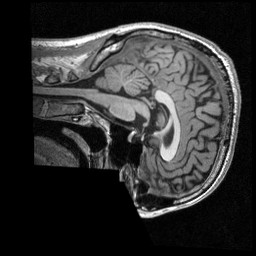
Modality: T1w
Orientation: sagittal
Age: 27
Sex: male
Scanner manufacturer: siemens
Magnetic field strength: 3 T
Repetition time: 2.3 s
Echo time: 0.00298 s